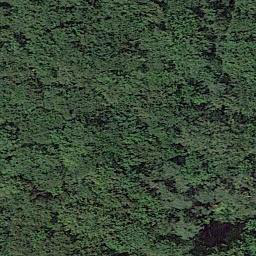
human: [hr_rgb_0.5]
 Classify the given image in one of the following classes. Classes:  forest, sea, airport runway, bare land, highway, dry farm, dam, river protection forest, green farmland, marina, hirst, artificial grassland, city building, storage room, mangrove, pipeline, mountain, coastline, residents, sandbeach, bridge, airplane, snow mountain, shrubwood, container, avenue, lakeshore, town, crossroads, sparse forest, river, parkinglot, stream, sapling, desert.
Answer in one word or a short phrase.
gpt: forest